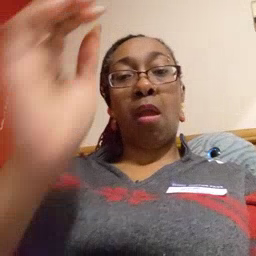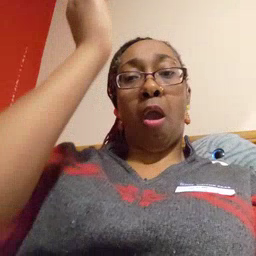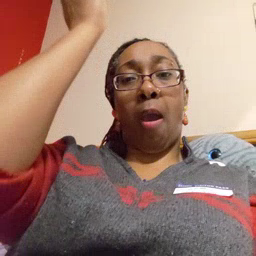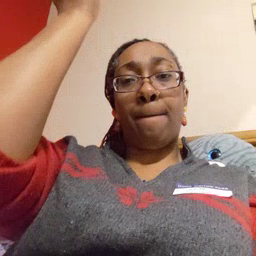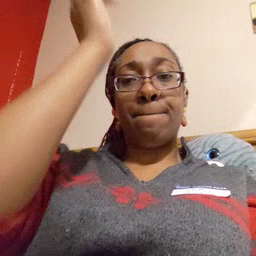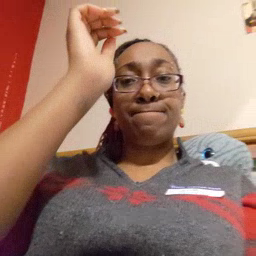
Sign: arm